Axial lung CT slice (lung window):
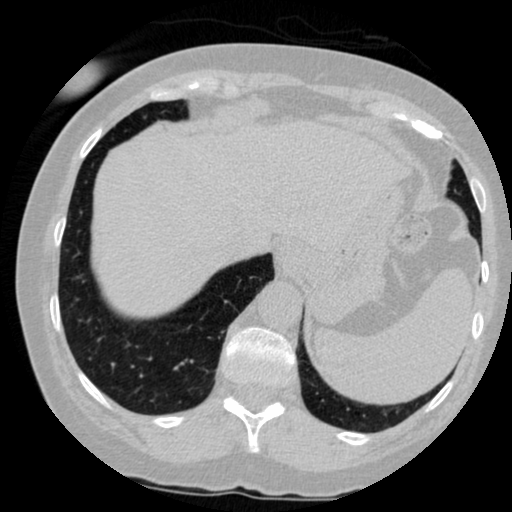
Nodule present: no